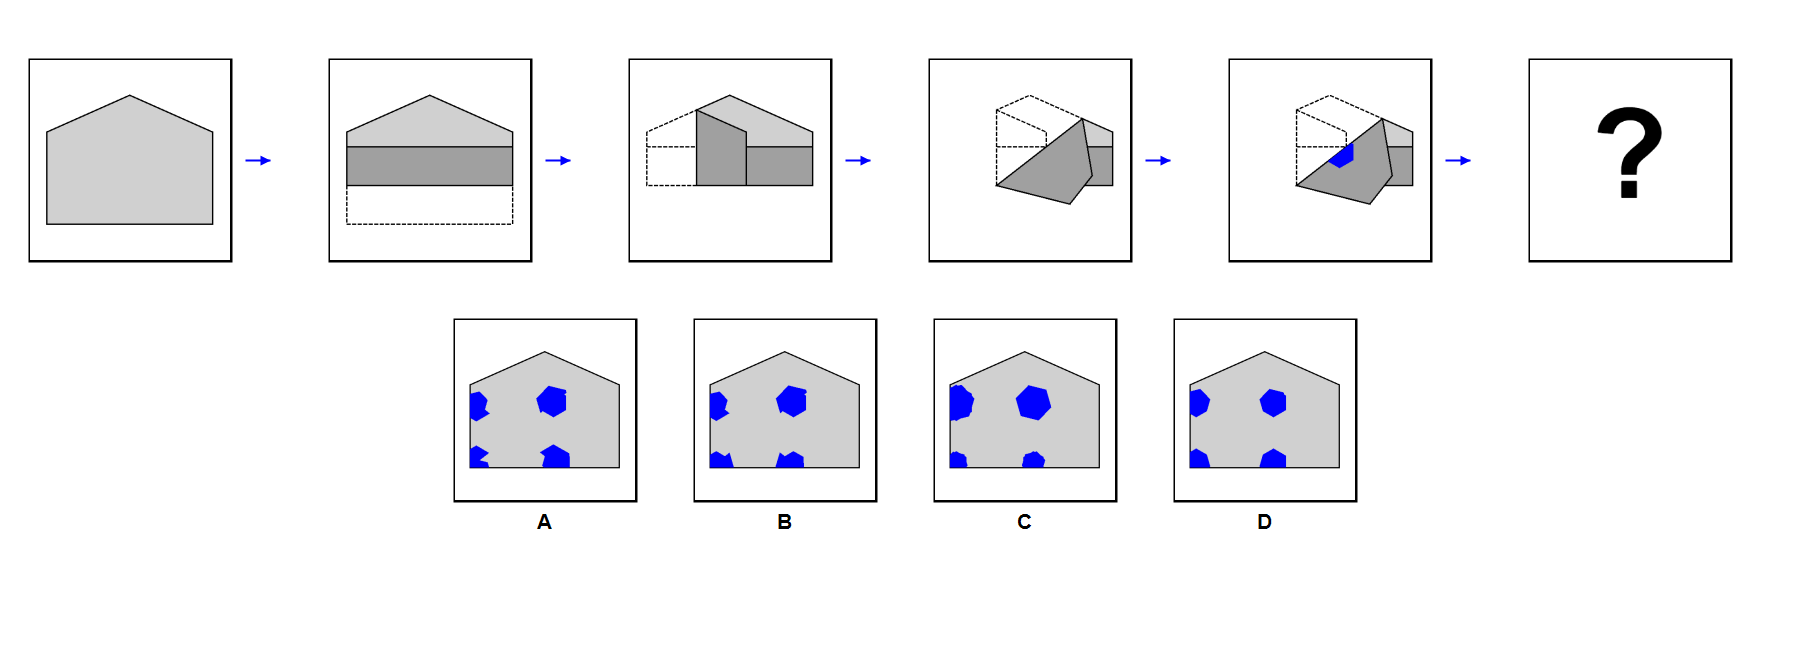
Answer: D